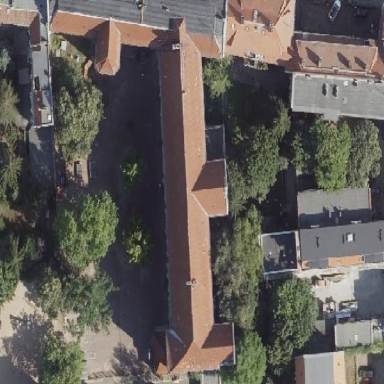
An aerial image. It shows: School building.